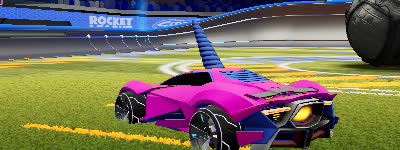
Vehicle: werewolf